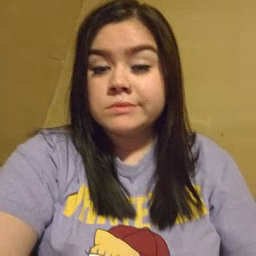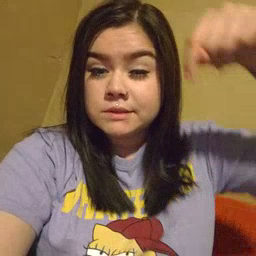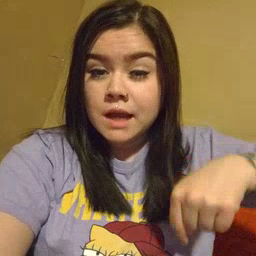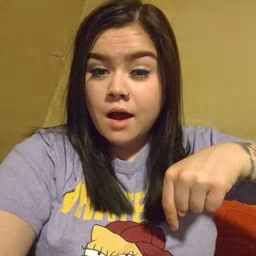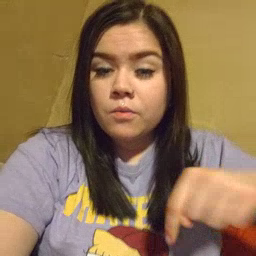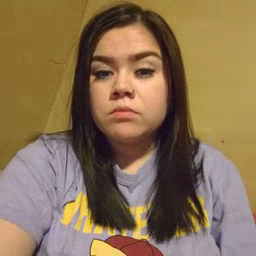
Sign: down